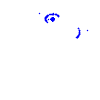
Particle: proton